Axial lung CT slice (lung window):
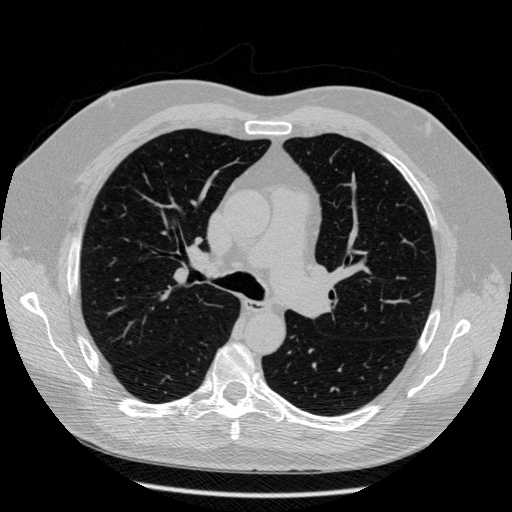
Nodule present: no